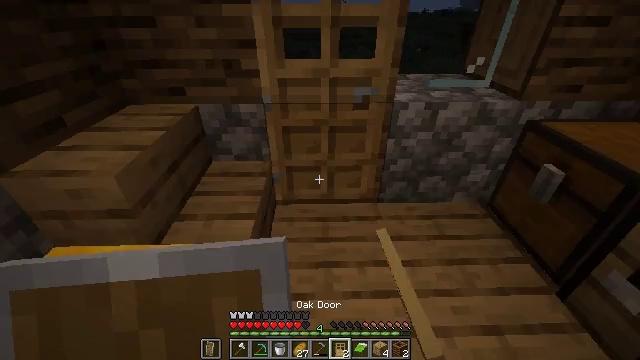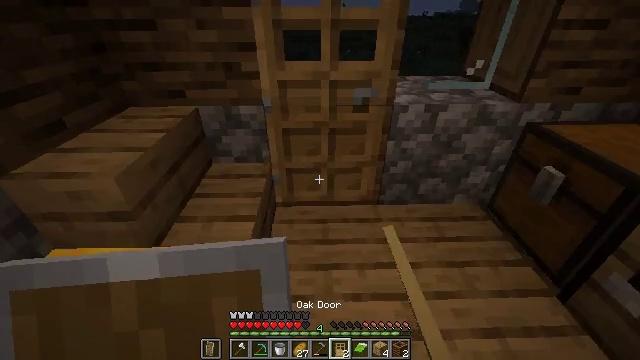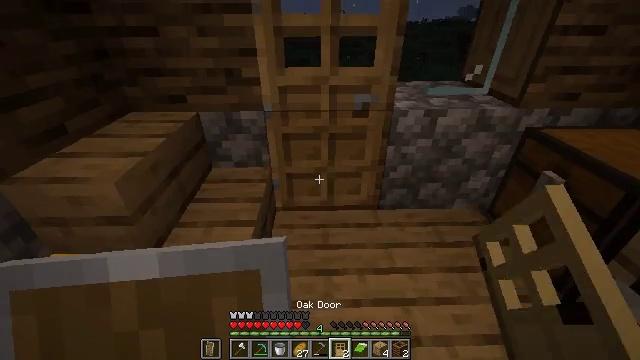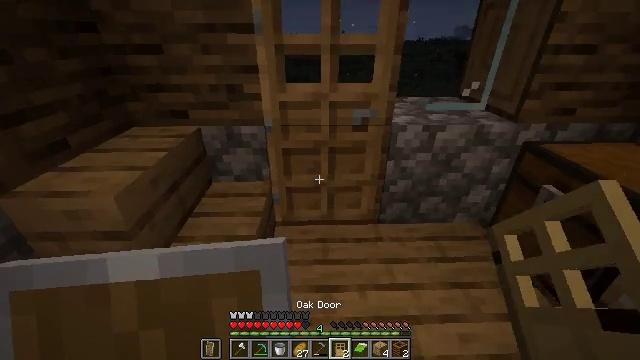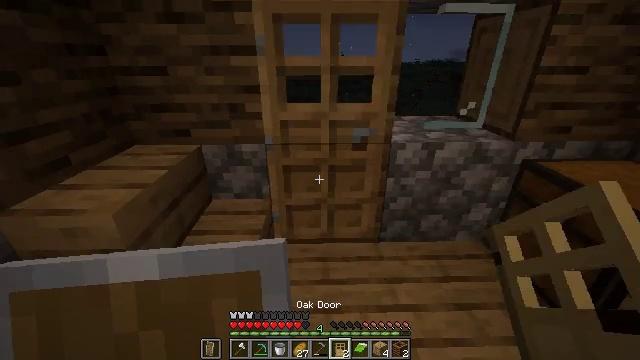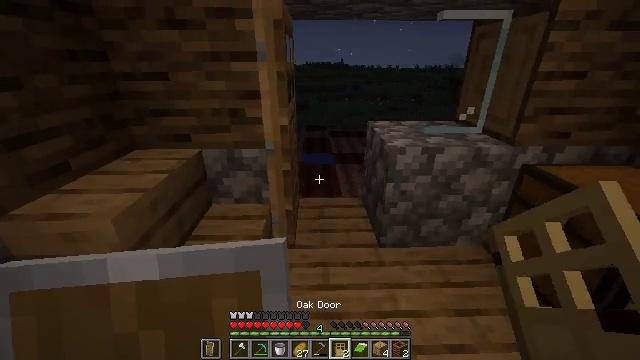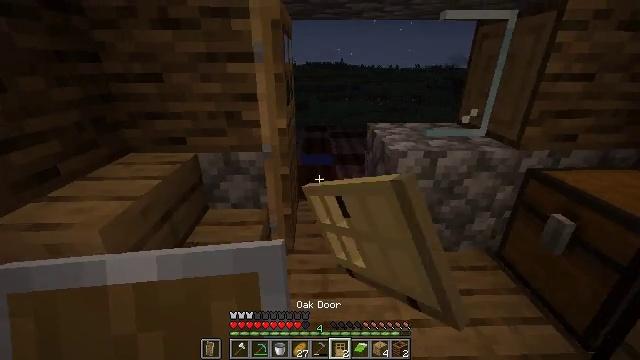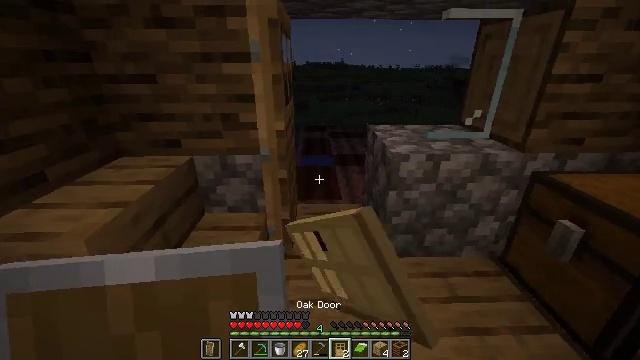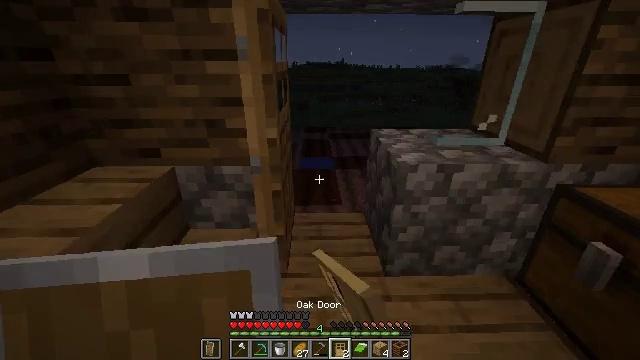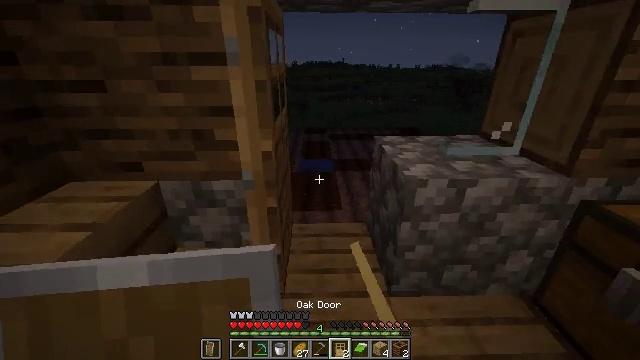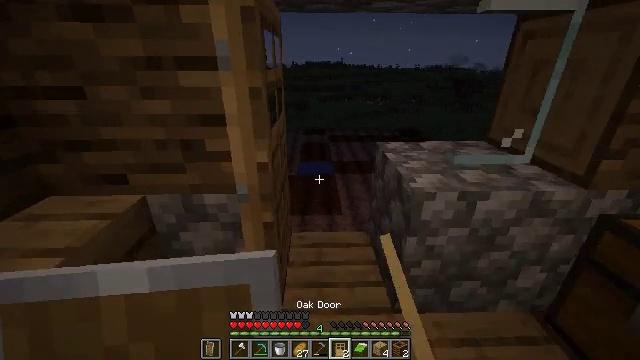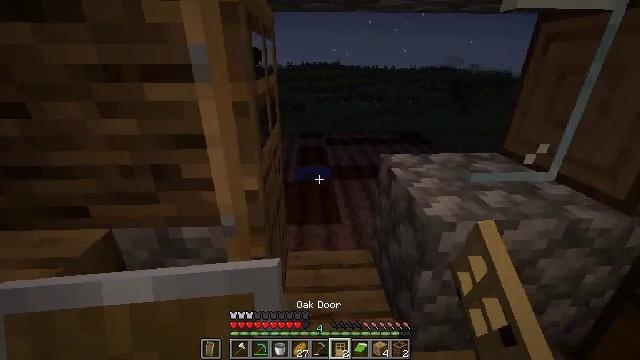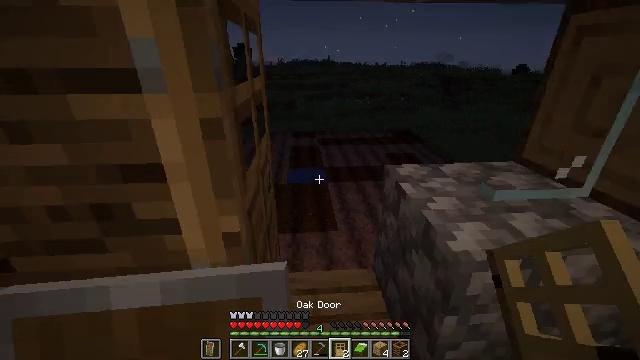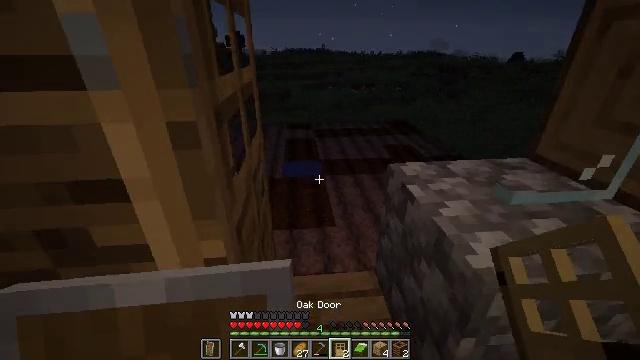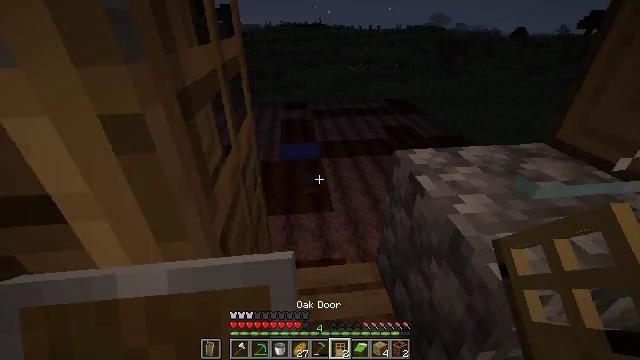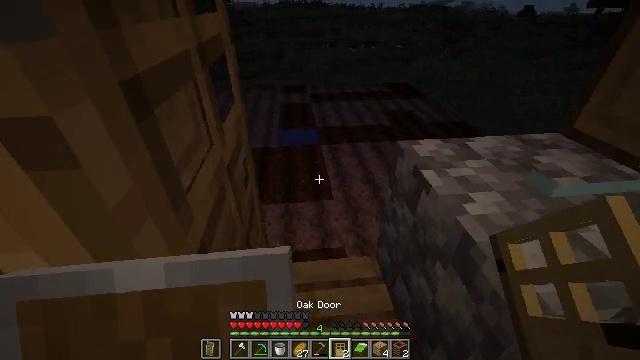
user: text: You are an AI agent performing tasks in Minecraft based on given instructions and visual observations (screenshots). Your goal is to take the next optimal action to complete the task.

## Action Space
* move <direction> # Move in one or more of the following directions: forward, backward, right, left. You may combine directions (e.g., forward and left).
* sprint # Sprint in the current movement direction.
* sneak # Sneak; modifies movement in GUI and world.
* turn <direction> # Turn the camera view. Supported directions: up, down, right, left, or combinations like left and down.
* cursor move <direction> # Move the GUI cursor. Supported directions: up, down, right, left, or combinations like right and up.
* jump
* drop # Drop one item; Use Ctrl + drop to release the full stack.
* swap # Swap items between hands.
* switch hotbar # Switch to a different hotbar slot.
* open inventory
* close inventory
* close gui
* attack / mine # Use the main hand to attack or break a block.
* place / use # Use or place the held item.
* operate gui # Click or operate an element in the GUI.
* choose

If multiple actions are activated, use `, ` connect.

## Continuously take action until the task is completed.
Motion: motion action
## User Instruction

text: Drop an oak door.
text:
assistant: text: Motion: no_op
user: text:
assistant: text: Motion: turn up
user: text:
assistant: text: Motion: turn up
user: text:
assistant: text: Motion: turn up
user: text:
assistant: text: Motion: turn up, use / place
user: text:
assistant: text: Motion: move forward, use / place
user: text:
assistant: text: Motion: move forward, use / place
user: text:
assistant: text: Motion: move forward
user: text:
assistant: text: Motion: move forward
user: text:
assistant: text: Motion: move forward
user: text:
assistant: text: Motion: move forward
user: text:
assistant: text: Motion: move forward, turn right
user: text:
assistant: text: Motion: move forward, turn right and down
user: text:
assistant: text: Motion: move forward, turn down
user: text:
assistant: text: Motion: move forward, turn down
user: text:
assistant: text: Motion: move forward, turn down
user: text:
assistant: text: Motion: move forward, turn down
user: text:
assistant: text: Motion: move forward, turn left and down
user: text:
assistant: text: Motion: move forward, turn left and down
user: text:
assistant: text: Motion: move forward
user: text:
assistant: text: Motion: move forward, turn left and down
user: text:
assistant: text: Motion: move forward, turn left and down
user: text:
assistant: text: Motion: move forward, turn left and down
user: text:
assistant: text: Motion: move forward, turn right and down
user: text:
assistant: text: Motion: move forward, turn right
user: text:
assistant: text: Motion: move forward
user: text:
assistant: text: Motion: move forward
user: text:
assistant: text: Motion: move forward
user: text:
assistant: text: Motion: move forward
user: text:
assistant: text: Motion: move forward